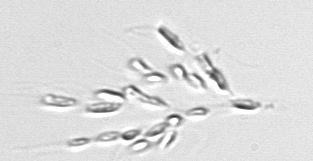
Label: Dinobryon